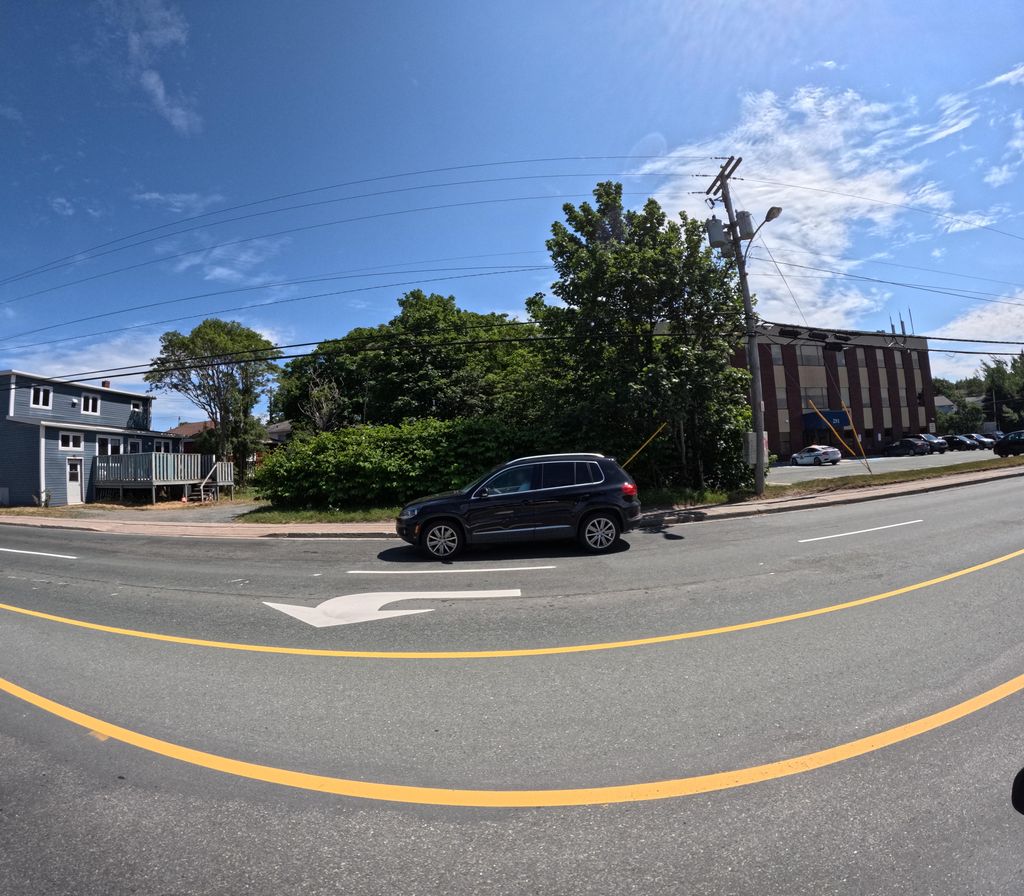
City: st_johns